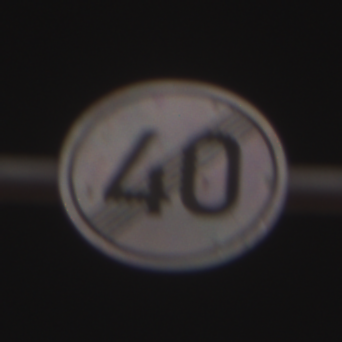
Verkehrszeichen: EndeGeschwindigkeit40
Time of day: Night
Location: Outdoor (Urban)
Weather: PartlyCloudy
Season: NotSpecified
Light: Artificial